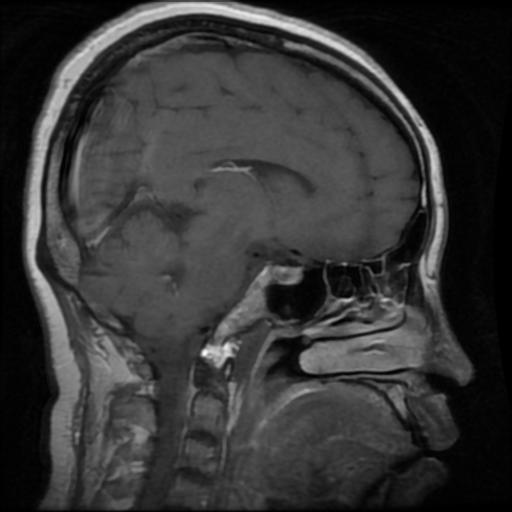
Label: pituitary